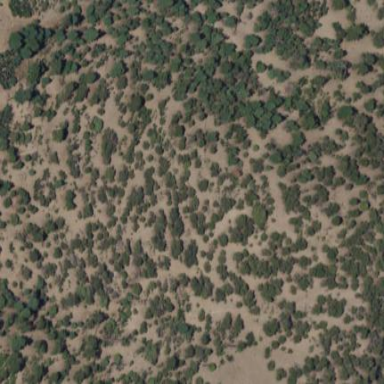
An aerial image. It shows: Patch of scrub vegetation.